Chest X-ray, AP view. Patient: 59 years old, sex F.
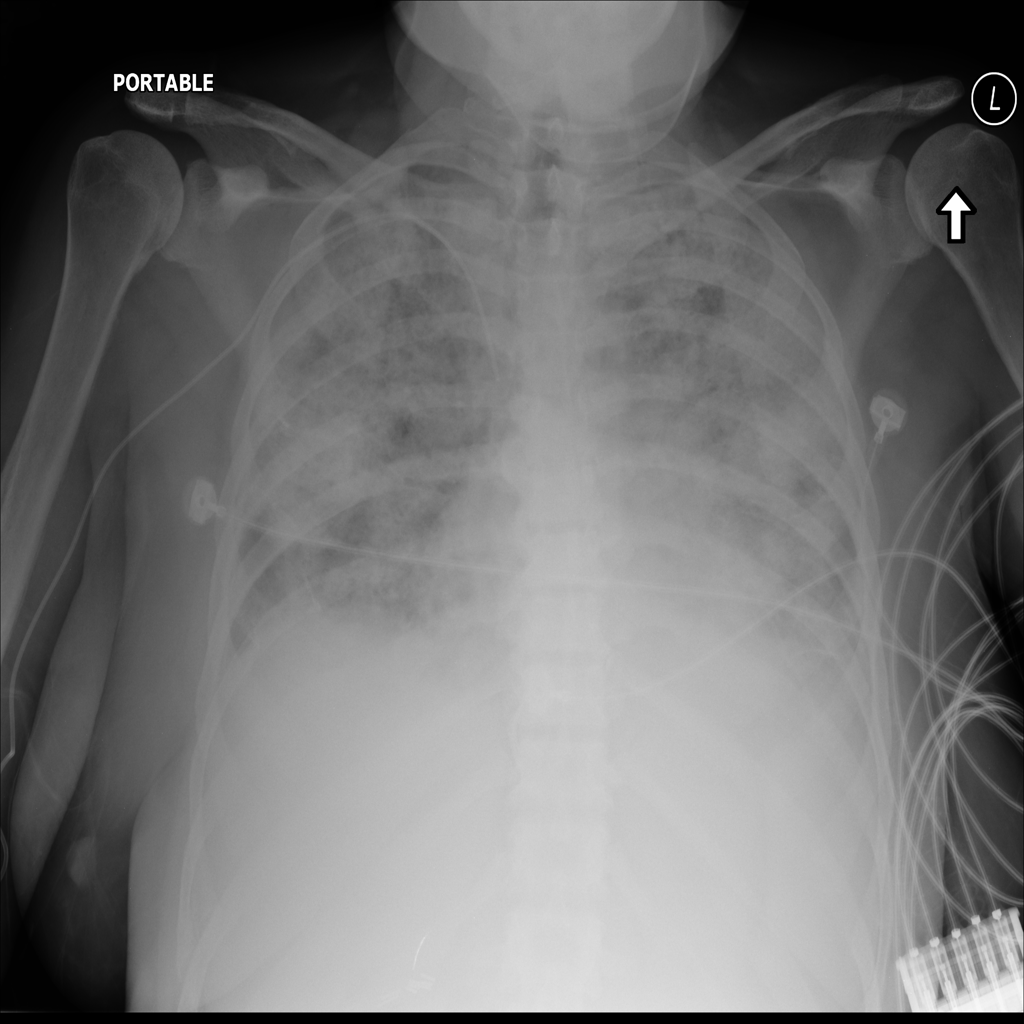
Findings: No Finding